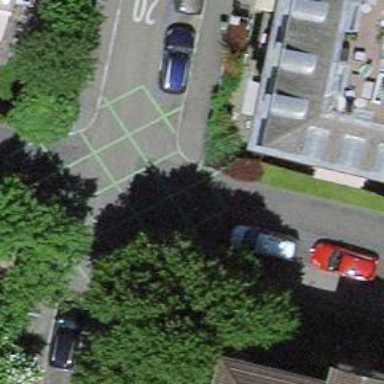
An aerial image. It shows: Kerb barrier.